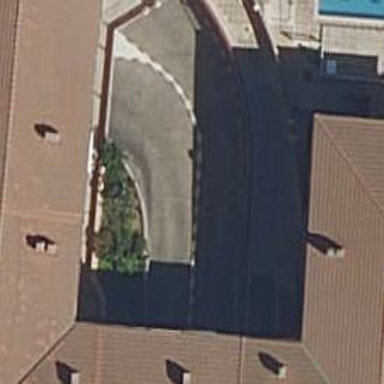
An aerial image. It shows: Retaining wall.